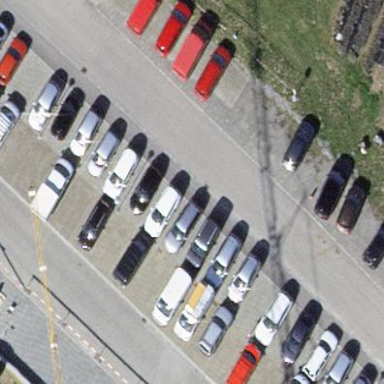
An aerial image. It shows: Parking area.